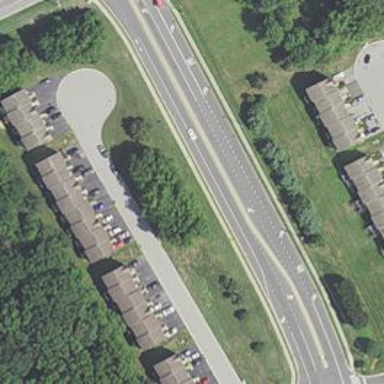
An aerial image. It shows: Traffic island on the road.